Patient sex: M
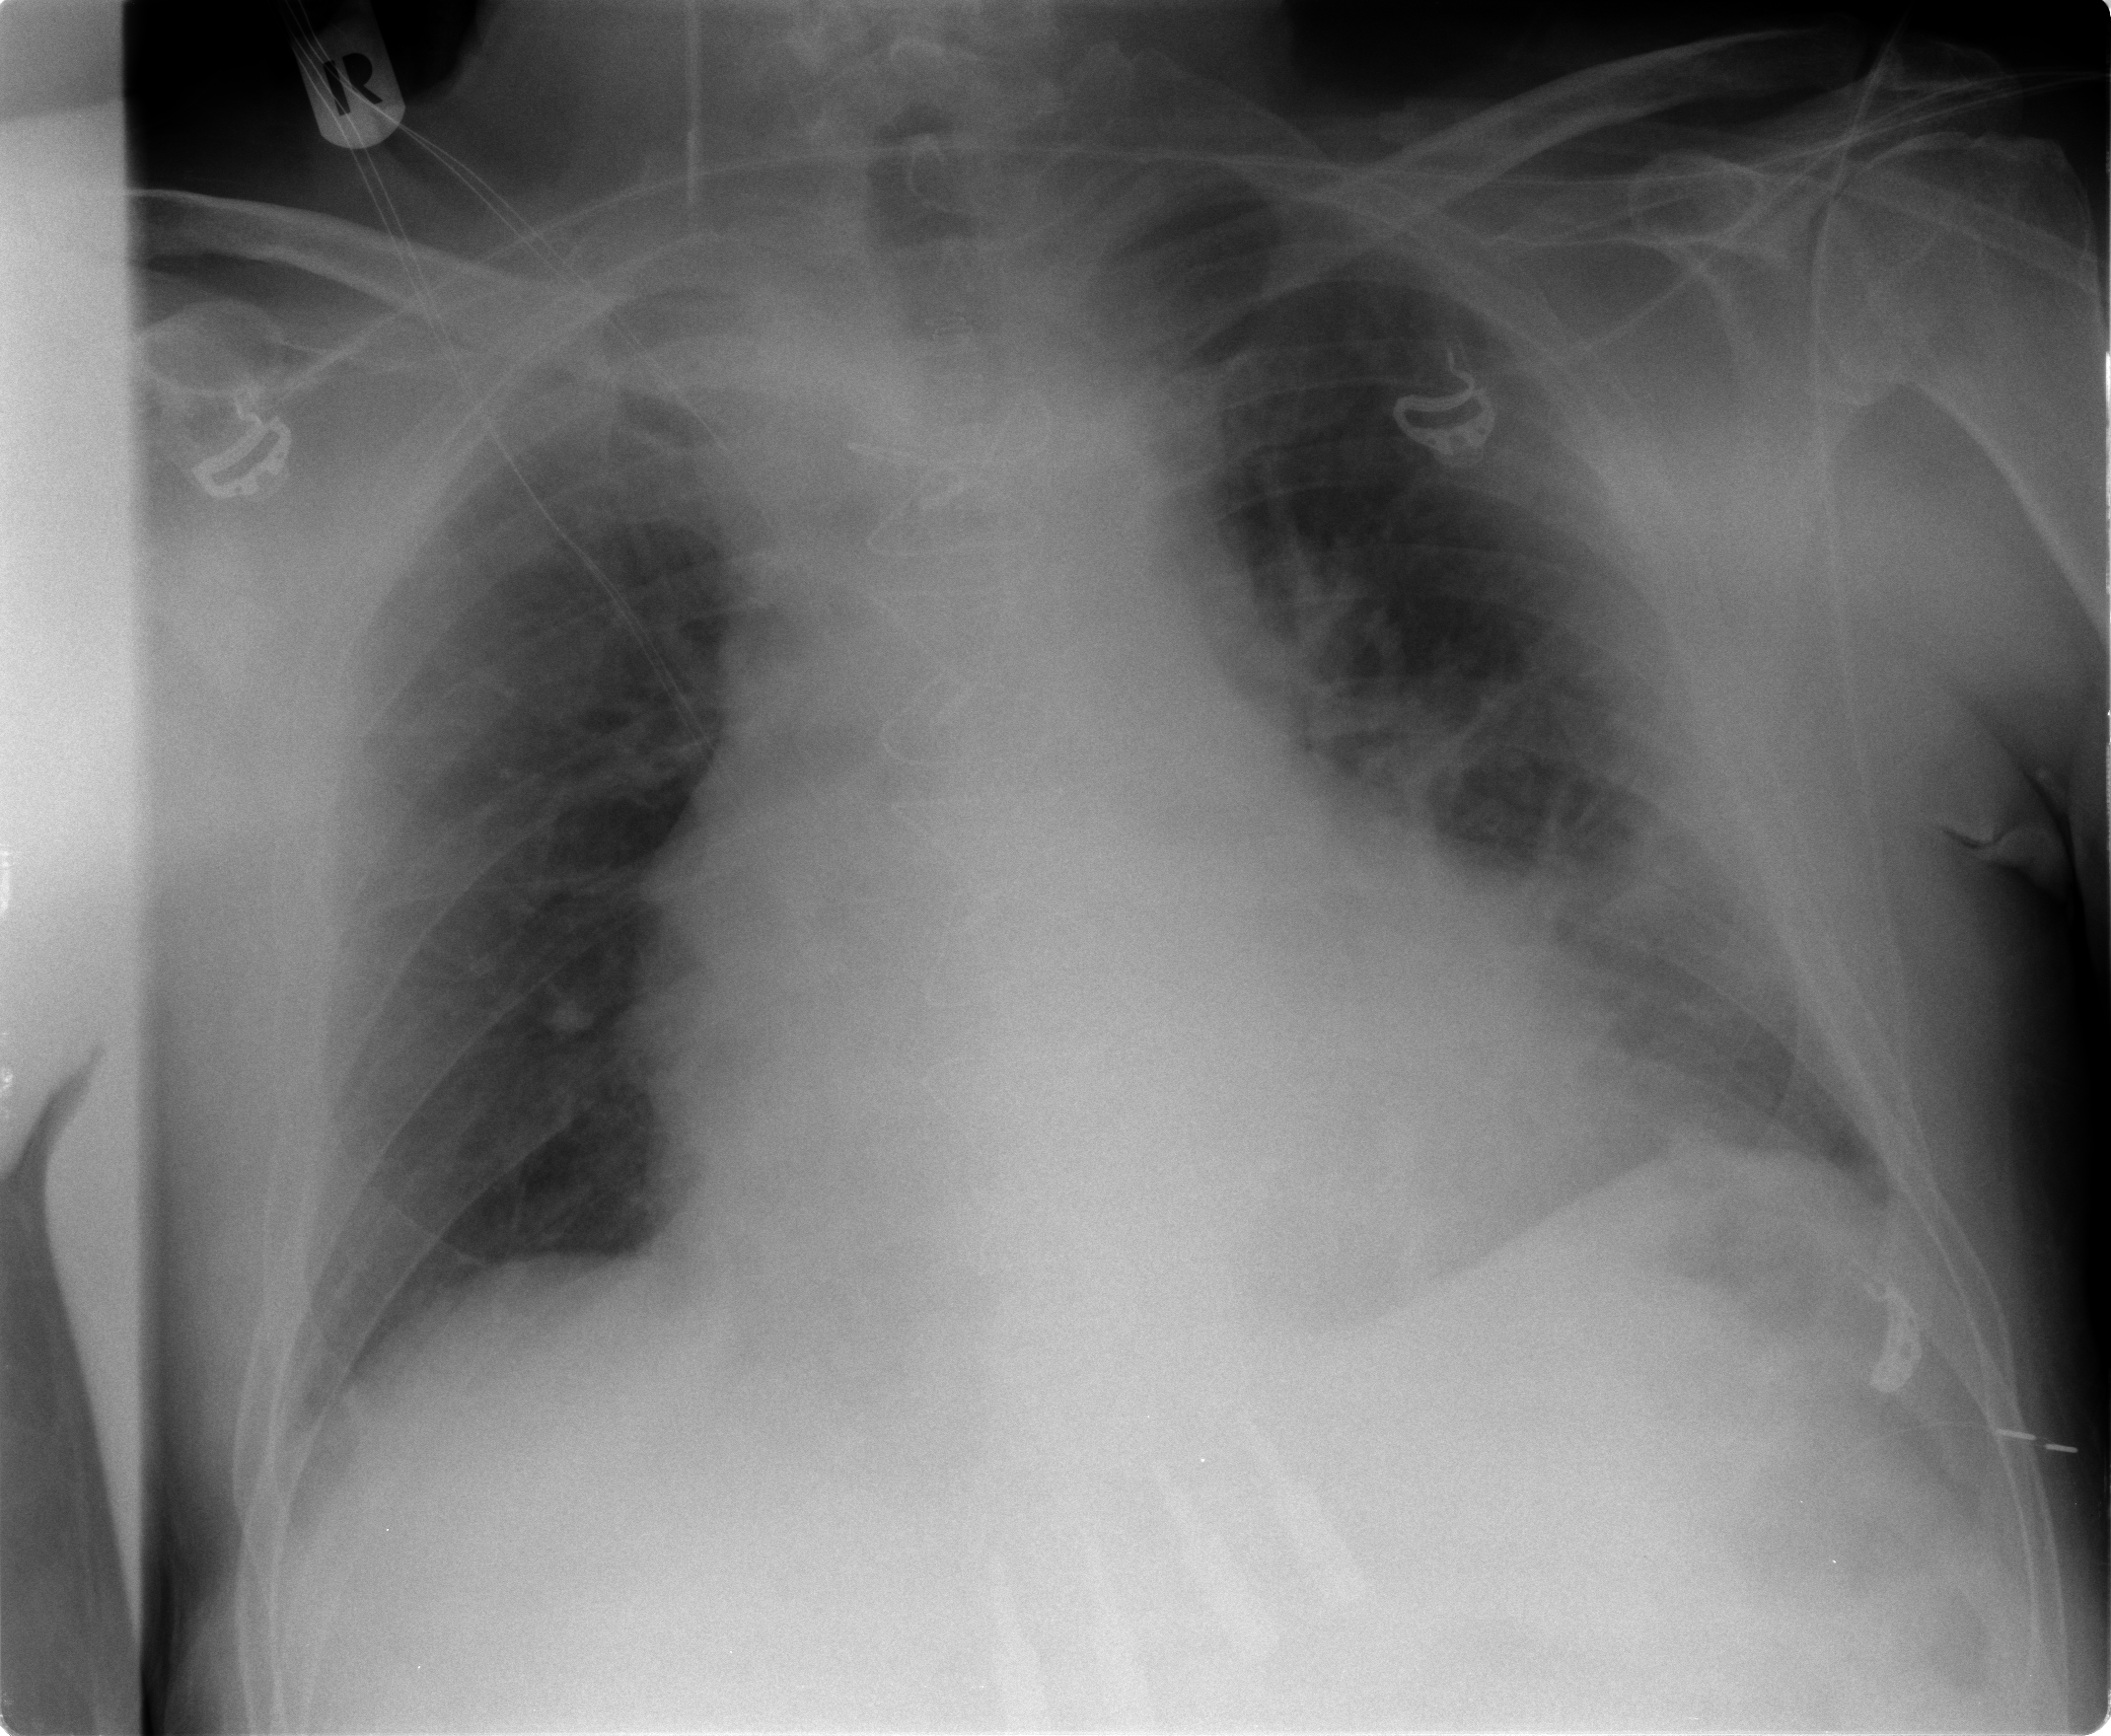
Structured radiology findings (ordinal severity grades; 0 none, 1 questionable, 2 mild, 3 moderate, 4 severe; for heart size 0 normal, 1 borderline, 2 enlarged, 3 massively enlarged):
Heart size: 1
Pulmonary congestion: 2
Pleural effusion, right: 2
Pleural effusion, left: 1
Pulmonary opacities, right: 0
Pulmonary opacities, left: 0
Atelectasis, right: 2
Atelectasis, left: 2